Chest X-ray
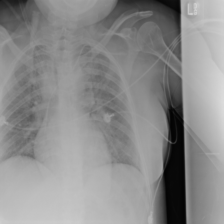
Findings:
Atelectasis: negative
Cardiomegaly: negative
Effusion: negative
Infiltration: negative
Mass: negative
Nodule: negative
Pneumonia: negative
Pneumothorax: negative
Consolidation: negative
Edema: negative
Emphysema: negative
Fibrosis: negative
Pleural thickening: negative
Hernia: negative